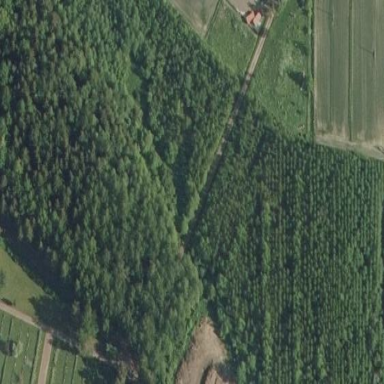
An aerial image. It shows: Orchard.